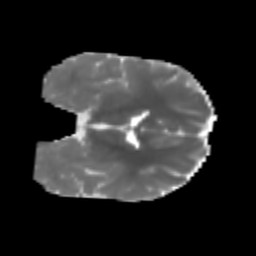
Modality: MD
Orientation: coronal
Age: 7
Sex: male
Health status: healthy